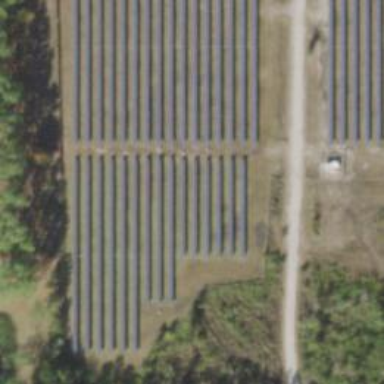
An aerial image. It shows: Solar power plant utilizing photovoltaic technology to produce electricity.